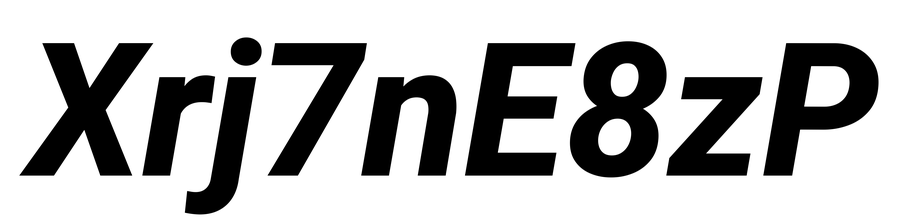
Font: Roboto-Italic_ExtraBold_Italic